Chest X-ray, AP view. Patient: 60 years old, sex F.
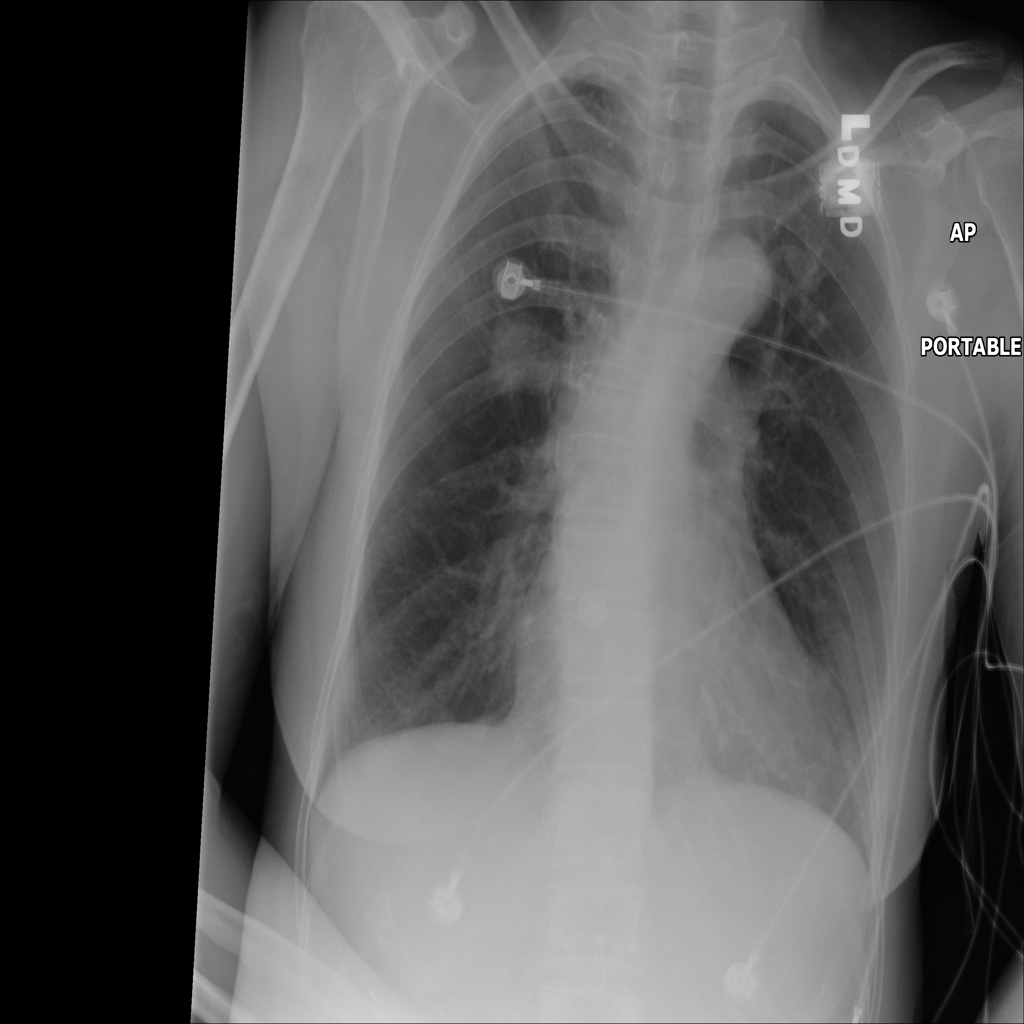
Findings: Infiltration